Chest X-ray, AP view. Patient: 17 years old, sex M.
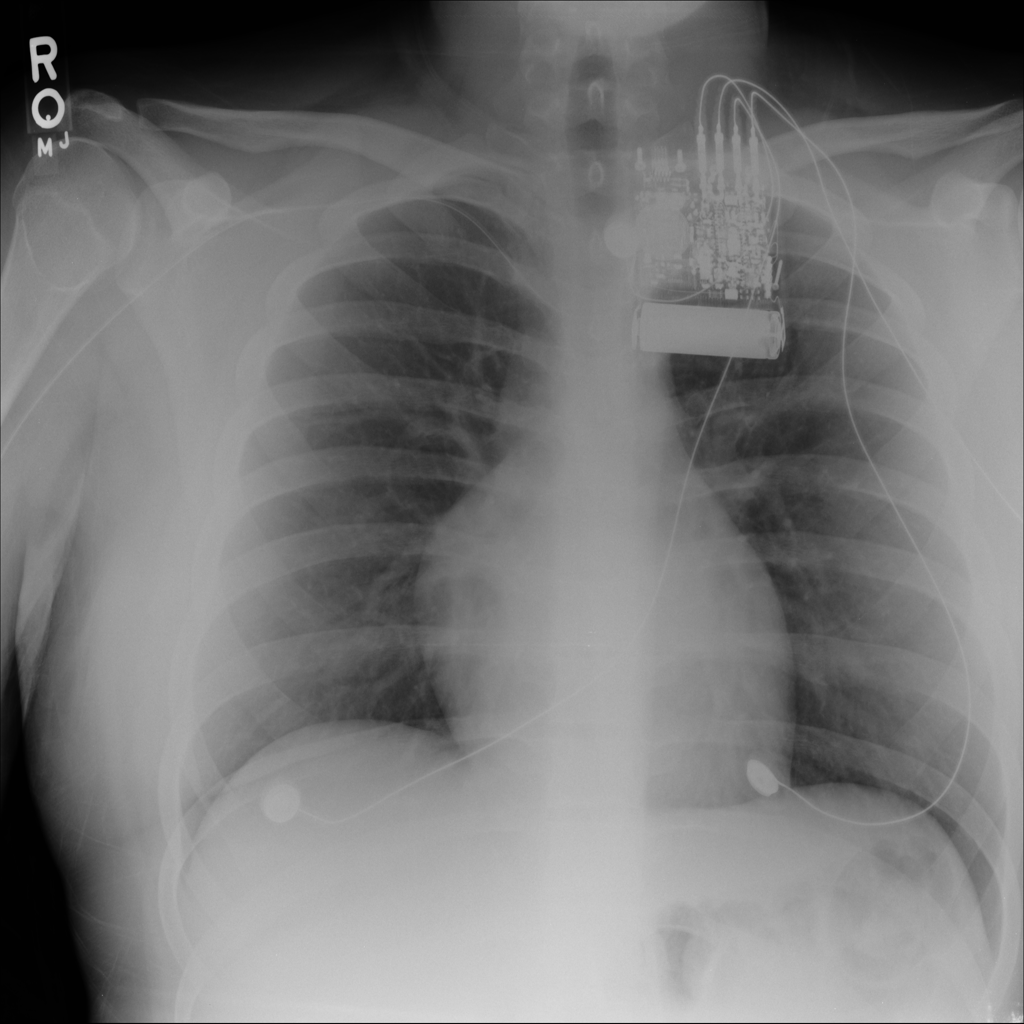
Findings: No Finding